Interaction volume radius: 5 \u00c5
Interaction volume height: 10 \u00c5
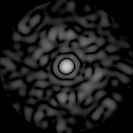
Disorder parameter: 0.7967